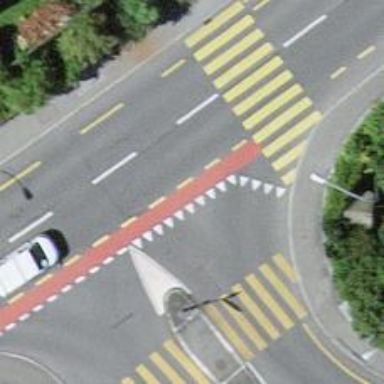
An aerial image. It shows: Marked crossing on the road.